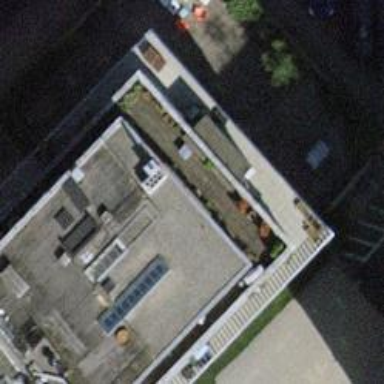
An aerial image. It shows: Restaurant.